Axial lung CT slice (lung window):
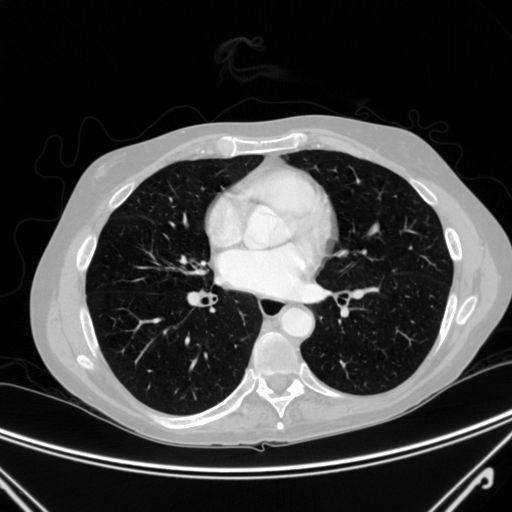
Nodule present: no